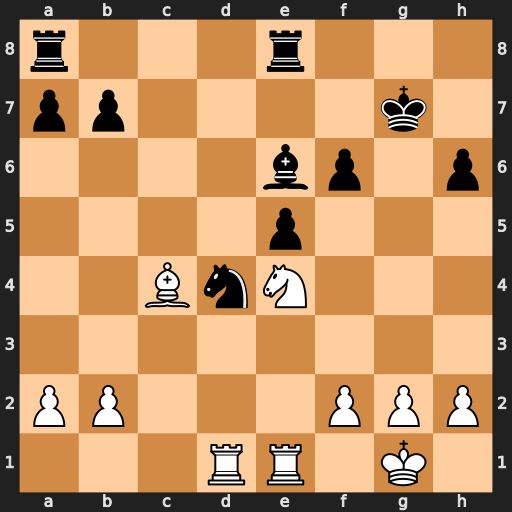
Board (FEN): r3r3/pp4k1/4bp1p/4p3/2BnN3/8/PP3PPP/3RR1K1
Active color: w
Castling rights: -
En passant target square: -
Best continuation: Nd6 Bxc4 Nxe8+